На ровной горизонтальной поверхности находится жёсткий цилиндр массой $m$, коэффициент трения между ним и поверхностью равен $\mu$. Вид на цилиндр спереди показан на рисунке, нижняя часть представляет собой прямоугольник высотой $h$, а верхняя — полукруг радиусом $R$. Сверху на цилиндр помещена однородная цепь массы $m$, причём оба её конца находятся на расстоянии $\frac{h}{2}$ от поверхности. Поверхность цилиндра считайте гладкой. В начальный момент времени цепь была слегка выведена из равновесия и начала скользить по правой стороне цилиндра.
Найдите взаимосвязь между параметрами системы, если цилиндр начинает скользить по поверхности до того, как цепь её коснётся.
Найдите взаимосвязь между параметрами системы, если цилиндр начинает падать до того, как цепь коснётся поверхности.
Найдите взаимосвязь между параметрами системы, если цилиндр начинает скользить по поверхности, а потом падать до того, как цепь её коснётся.
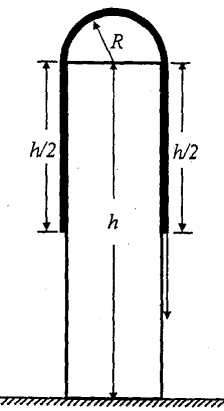
Найдите взаимосвязь между параметрами системы, если цилиндр начинает скользить по поверхности до того, как цепь её коснётся.
Ответ: \[\mu \leq \frac{h}{\pi \left( 2h + \pi R \right)}.\]

Найдите взаимосвязь между параметрами системы, если цилиндр начинает падать до того, как цепь коснётся поверхности.
Ответ: \[R \leq \frac{\sqrt2 - 1}{\pi} h.\]

Найдите взаимосвязь между параметрами системы, если цилиндр начинает скользить по поверхности, а потом падать до того, как цепь её коснётся.
Ответ: \[\mu \leq \frac{R}{h}.\]
Темы:
T, Механика, Динамика, Китайские